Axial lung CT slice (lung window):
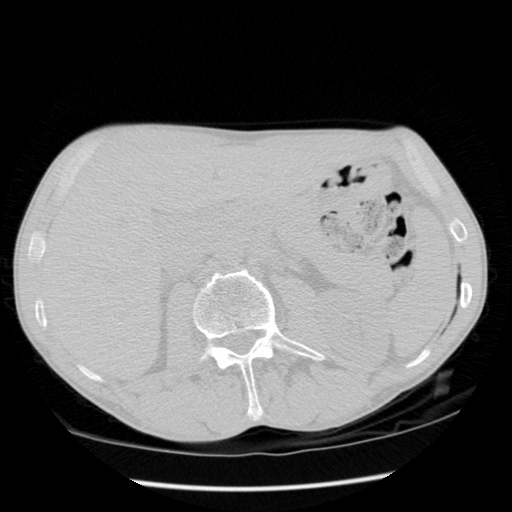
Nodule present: no